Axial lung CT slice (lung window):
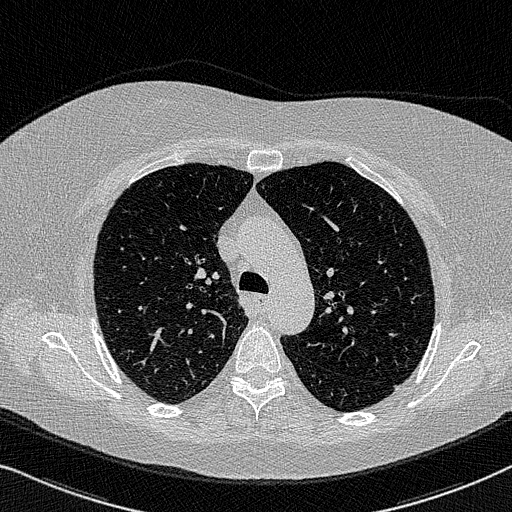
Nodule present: no